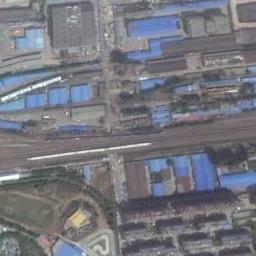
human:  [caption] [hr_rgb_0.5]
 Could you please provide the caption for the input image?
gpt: There are many trees in the middle of the two railways .

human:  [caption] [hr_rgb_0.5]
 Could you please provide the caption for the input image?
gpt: The railway is next to some houses .

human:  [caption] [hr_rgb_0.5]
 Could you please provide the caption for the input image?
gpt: These railways and a white train is on the railway and a white train is on the railway .

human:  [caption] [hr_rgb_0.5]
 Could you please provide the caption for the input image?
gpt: There are many buildings of different shapes beside the railway .

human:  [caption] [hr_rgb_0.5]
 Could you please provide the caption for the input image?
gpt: There are some blue buildings beside the railway with a white train .